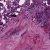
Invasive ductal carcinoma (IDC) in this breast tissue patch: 0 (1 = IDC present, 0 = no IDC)